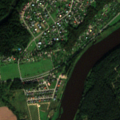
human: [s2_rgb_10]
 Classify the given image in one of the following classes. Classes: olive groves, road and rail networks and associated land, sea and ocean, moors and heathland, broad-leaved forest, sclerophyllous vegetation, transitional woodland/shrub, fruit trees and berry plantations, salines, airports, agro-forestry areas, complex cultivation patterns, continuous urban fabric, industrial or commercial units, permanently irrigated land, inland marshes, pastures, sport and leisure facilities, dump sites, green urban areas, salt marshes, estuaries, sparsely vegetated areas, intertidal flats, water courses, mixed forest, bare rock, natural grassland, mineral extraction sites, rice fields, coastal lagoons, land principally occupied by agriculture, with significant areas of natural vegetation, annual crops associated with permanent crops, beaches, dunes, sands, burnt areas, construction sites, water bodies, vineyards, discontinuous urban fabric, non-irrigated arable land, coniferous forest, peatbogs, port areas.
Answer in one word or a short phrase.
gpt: discontinuous urban fabric, complex cultivation patterns, land principally occupied by agriculture, with significant areas of natural vegetation, broad-leaved forest, coniferous forest, mixed forest, transitional woodland/shrub, water courses